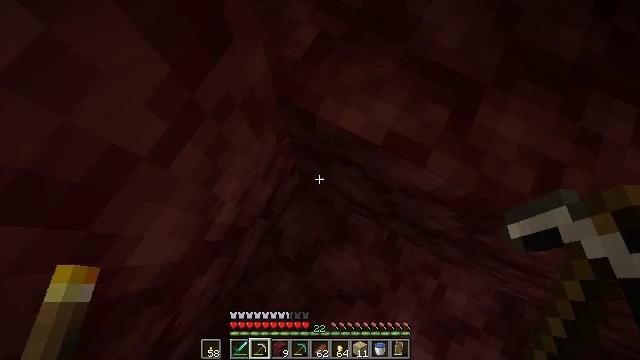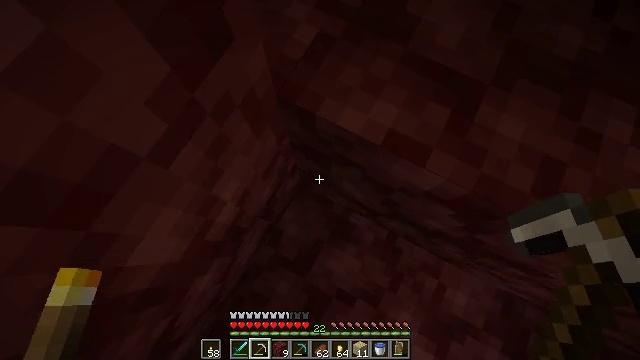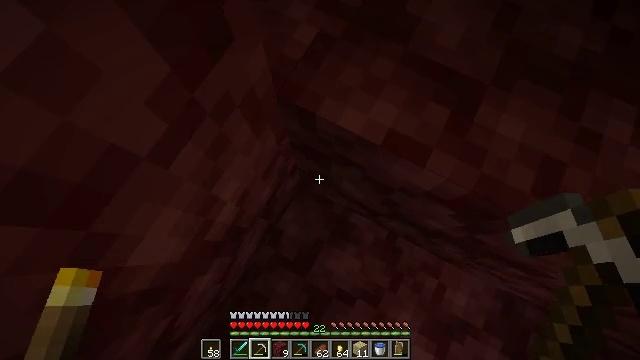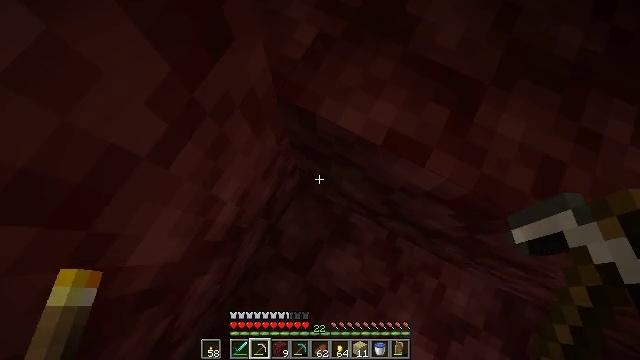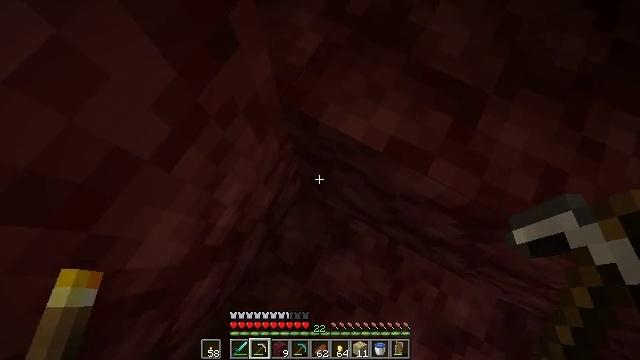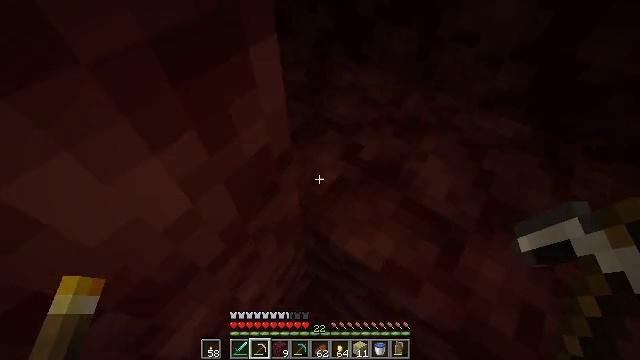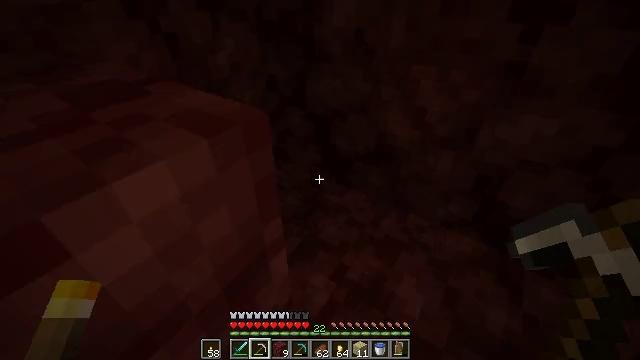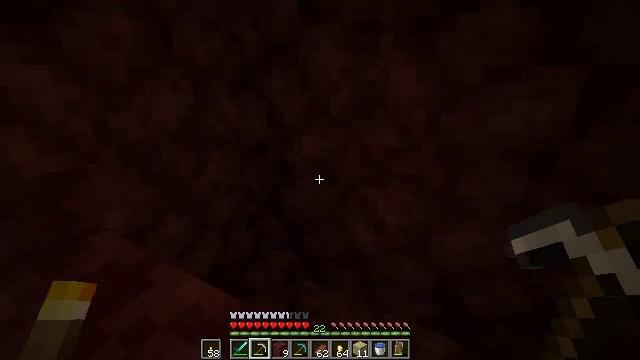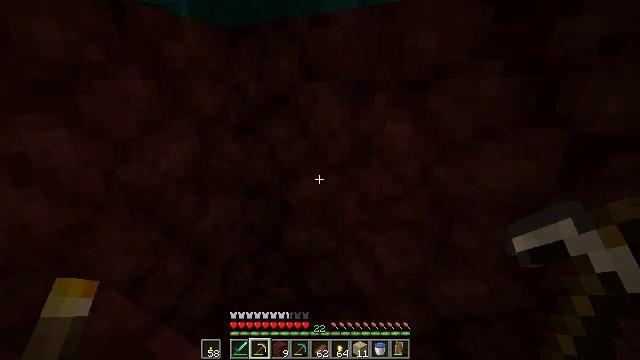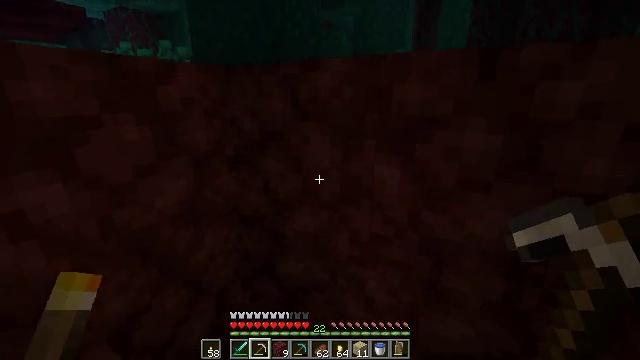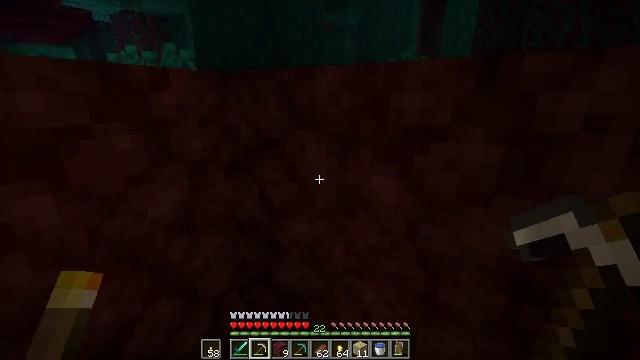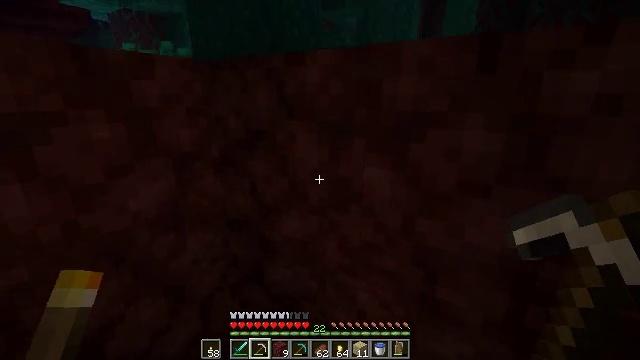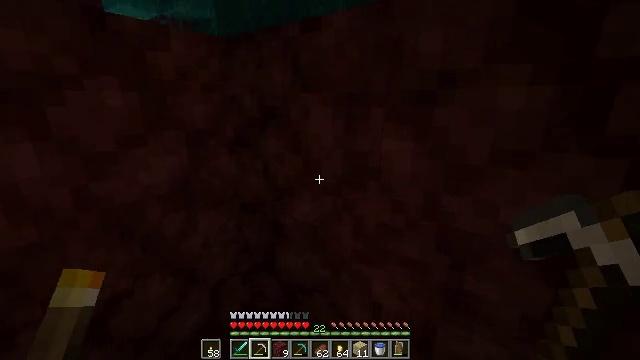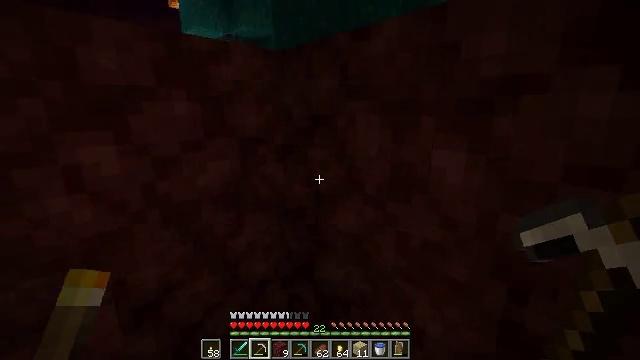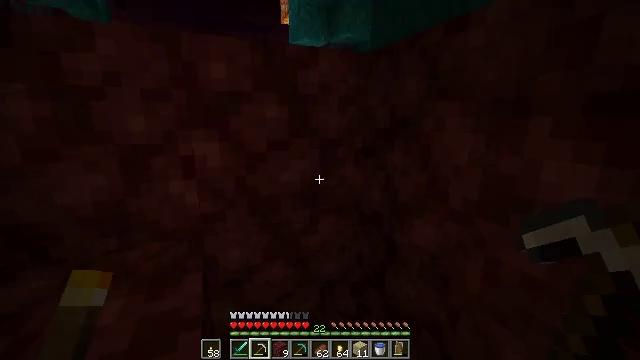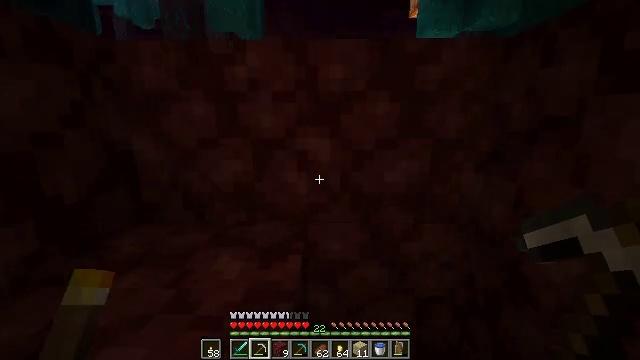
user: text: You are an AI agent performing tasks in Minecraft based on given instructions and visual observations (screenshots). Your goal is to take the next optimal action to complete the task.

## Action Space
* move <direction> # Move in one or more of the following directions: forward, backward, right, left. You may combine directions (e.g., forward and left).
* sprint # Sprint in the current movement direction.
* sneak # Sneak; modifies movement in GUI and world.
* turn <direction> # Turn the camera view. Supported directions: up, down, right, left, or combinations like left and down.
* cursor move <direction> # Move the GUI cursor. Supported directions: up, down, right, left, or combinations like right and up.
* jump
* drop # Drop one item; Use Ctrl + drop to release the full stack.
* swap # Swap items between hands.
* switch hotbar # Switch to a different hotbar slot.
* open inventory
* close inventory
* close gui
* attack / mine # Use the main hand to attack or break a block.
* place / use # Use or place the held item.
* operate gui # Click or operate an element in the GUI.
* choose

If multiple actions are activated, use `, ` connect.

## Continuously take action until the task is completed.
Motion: motion action
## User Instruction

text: Mine warped nylium in the Nether.
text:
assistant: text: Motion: no_op
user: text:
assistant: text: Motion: no_op
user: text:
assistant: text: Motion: no_op
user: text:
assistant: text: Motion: turn left and up
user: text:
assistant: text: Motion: move forward and move right, turn left and up, jump
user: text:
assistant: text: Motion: move forward and move right, turn right and up, jump
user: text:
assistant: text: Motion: move forward and move right, turn right and up, jump
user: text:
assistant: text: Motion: move forward and move right, turn up
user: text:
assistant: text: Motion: move forward and move right
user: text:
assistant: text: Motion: move forward, turn left
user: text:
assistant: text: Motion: no_op
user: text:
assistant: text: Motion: turn left and up
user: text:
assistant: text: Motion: turn left and up
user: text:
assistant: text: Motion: turn left
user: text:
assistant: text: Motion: turn left
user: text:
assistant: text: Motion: turn left
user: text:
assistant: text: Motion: turn left
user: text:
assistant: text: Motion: move forward
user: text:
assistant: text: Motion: move forward, jump
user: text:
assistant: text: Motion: move forward, jump
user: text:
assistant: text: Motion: move forward, jump
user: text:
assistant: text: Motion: move forward
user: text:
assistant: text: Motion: move forward
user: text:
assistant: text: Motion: move forward
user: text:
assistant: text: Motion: move forward
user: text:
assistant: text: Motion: move forward
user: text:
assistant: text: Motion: move forward
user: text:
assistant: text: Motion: move forward, turn left and down
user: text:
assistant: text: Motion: move forward, turn left and down
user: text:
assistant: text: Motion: move forward, turn left and down